Question: I have the following code for an eBay item description header, and it looks fine when I put it in .
What do I need to change to make the links stay black?
Thanks in advance
'''
<meta http-equiv="Content-Type" content="text/html; charset=UTF-8">
<link href="https://fonts.googleapis.com/css?family=Source+Sans+Pro" rel="stylesheet">
<title>DR Automation</title>
<style type="text/css">
.main {
font-family: 'Source Sans Pro', sans-serif;
font-size: 14px;
font-weight: normal;
background-color: #fff;
}
a {
color: #000000;
text-decoration: none;
}
a:focus, a:hover {
color: #cc0000;
text-decoration: none;
}
.nav {
float: left;
line-height: 20px;
letter-spacing: 1px;
color: #000000;
height: 20px;
padding: 0;
margin: 0 15px;
cursor: pointer;
text-decoration: none;
}
ul {
padding: 0;
margin: 23px 0;
list-style: outside none;
}
li {
margin: 12px 0;
}
.header {
width: 100%;
height: 120px;
border-bottom: 1px solid #9b9b9b;
}
.logo {
float: left;
display: inline-block;
position: relative;
width: initial;
max-width: 200px;
max-height: 120px;
padding: 10px 20px 0px 0px;
margin: 0;
vertical-align: middle;
}
.navigation {
height: 120px;
float: left;
position: relative;
display: inline-block;
line-height: 120px;
vertical-align: top;
text-align: left;
}
.list {
display: inline-block;
vertical-align: middle;
margin: 0;
padding: 0;
}
.item {
position: relative;
float: left;
padding: 20px 0;
margin: 30px 0;
vertical-align: middle;
display: inline;
}
.contact {
height: 80px;
float: right;
position: relative;
display: inline-block;
padding: 20px;
}
.contact-item {
position: relative;
float: left;
padding: 10px;
margin-top: 20px;
vertical-align: middle;
display: inline;
}
</style>
'''
'''
<div class="main">
<div class="header">
<div class="logo">
<a href="https://www.drautomation.co.uk/" target="_blank"><img style="height: 110px;" alt="DR Automation" src="http://i.imgur.com/qqdzWy4.png"></a>
</div>
<div class="navigation">
<ul class="list">
<li class="item">
<a class="nav" href="https://www.drautomation.co.uk" target="_blank">Home</a>
</li>
<li class="item">
<a class="nav" href="/pages/about-us" target="_blank">About Us</a>
</li>
</ul>
</div>
<div class="contact">
<div class="contact-item">
<a href="https://www.drautomation.co.uk/" target="_blank">www.drautomation.co.uk</a>
</div>
<div class="contact-item">
<img height="10px" alt="Phone" src="http://i.imgur.com/jGuitJh.png">
<PHONE>
</div>
<div class="contact-item">
<img height="10px" alt="Email" src="http://i.imgur.com/7rvGp17.png">
<a href="mailto: info@drautomation.co.uk">info@drautomation.co.uk</a>
</div>
</div>
</div>
</div>
'''
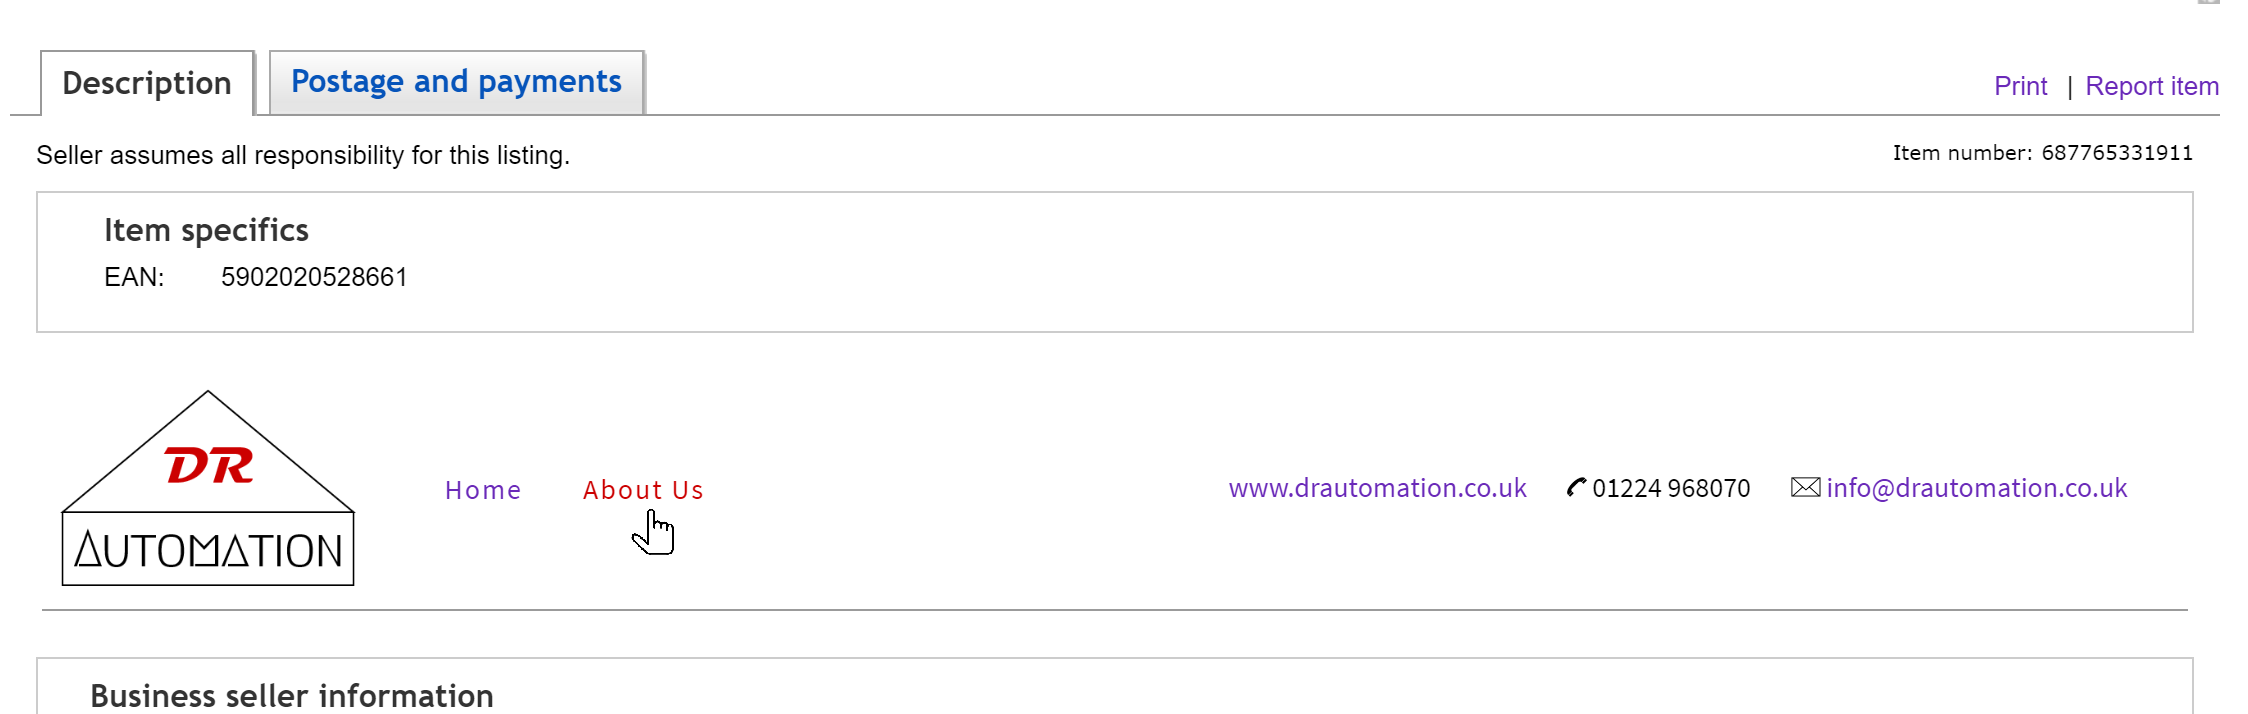
Answer: When you specify css to a link, It will be good if you add that css for all the pseudo classes too.
In your case:
'''
contact-item a,
contact-item a:visited,
contact-item a:hover,
contact-item a:active {
color:black;
}
'''
Read more about Pseudo-classes here: <URL>